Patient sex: M
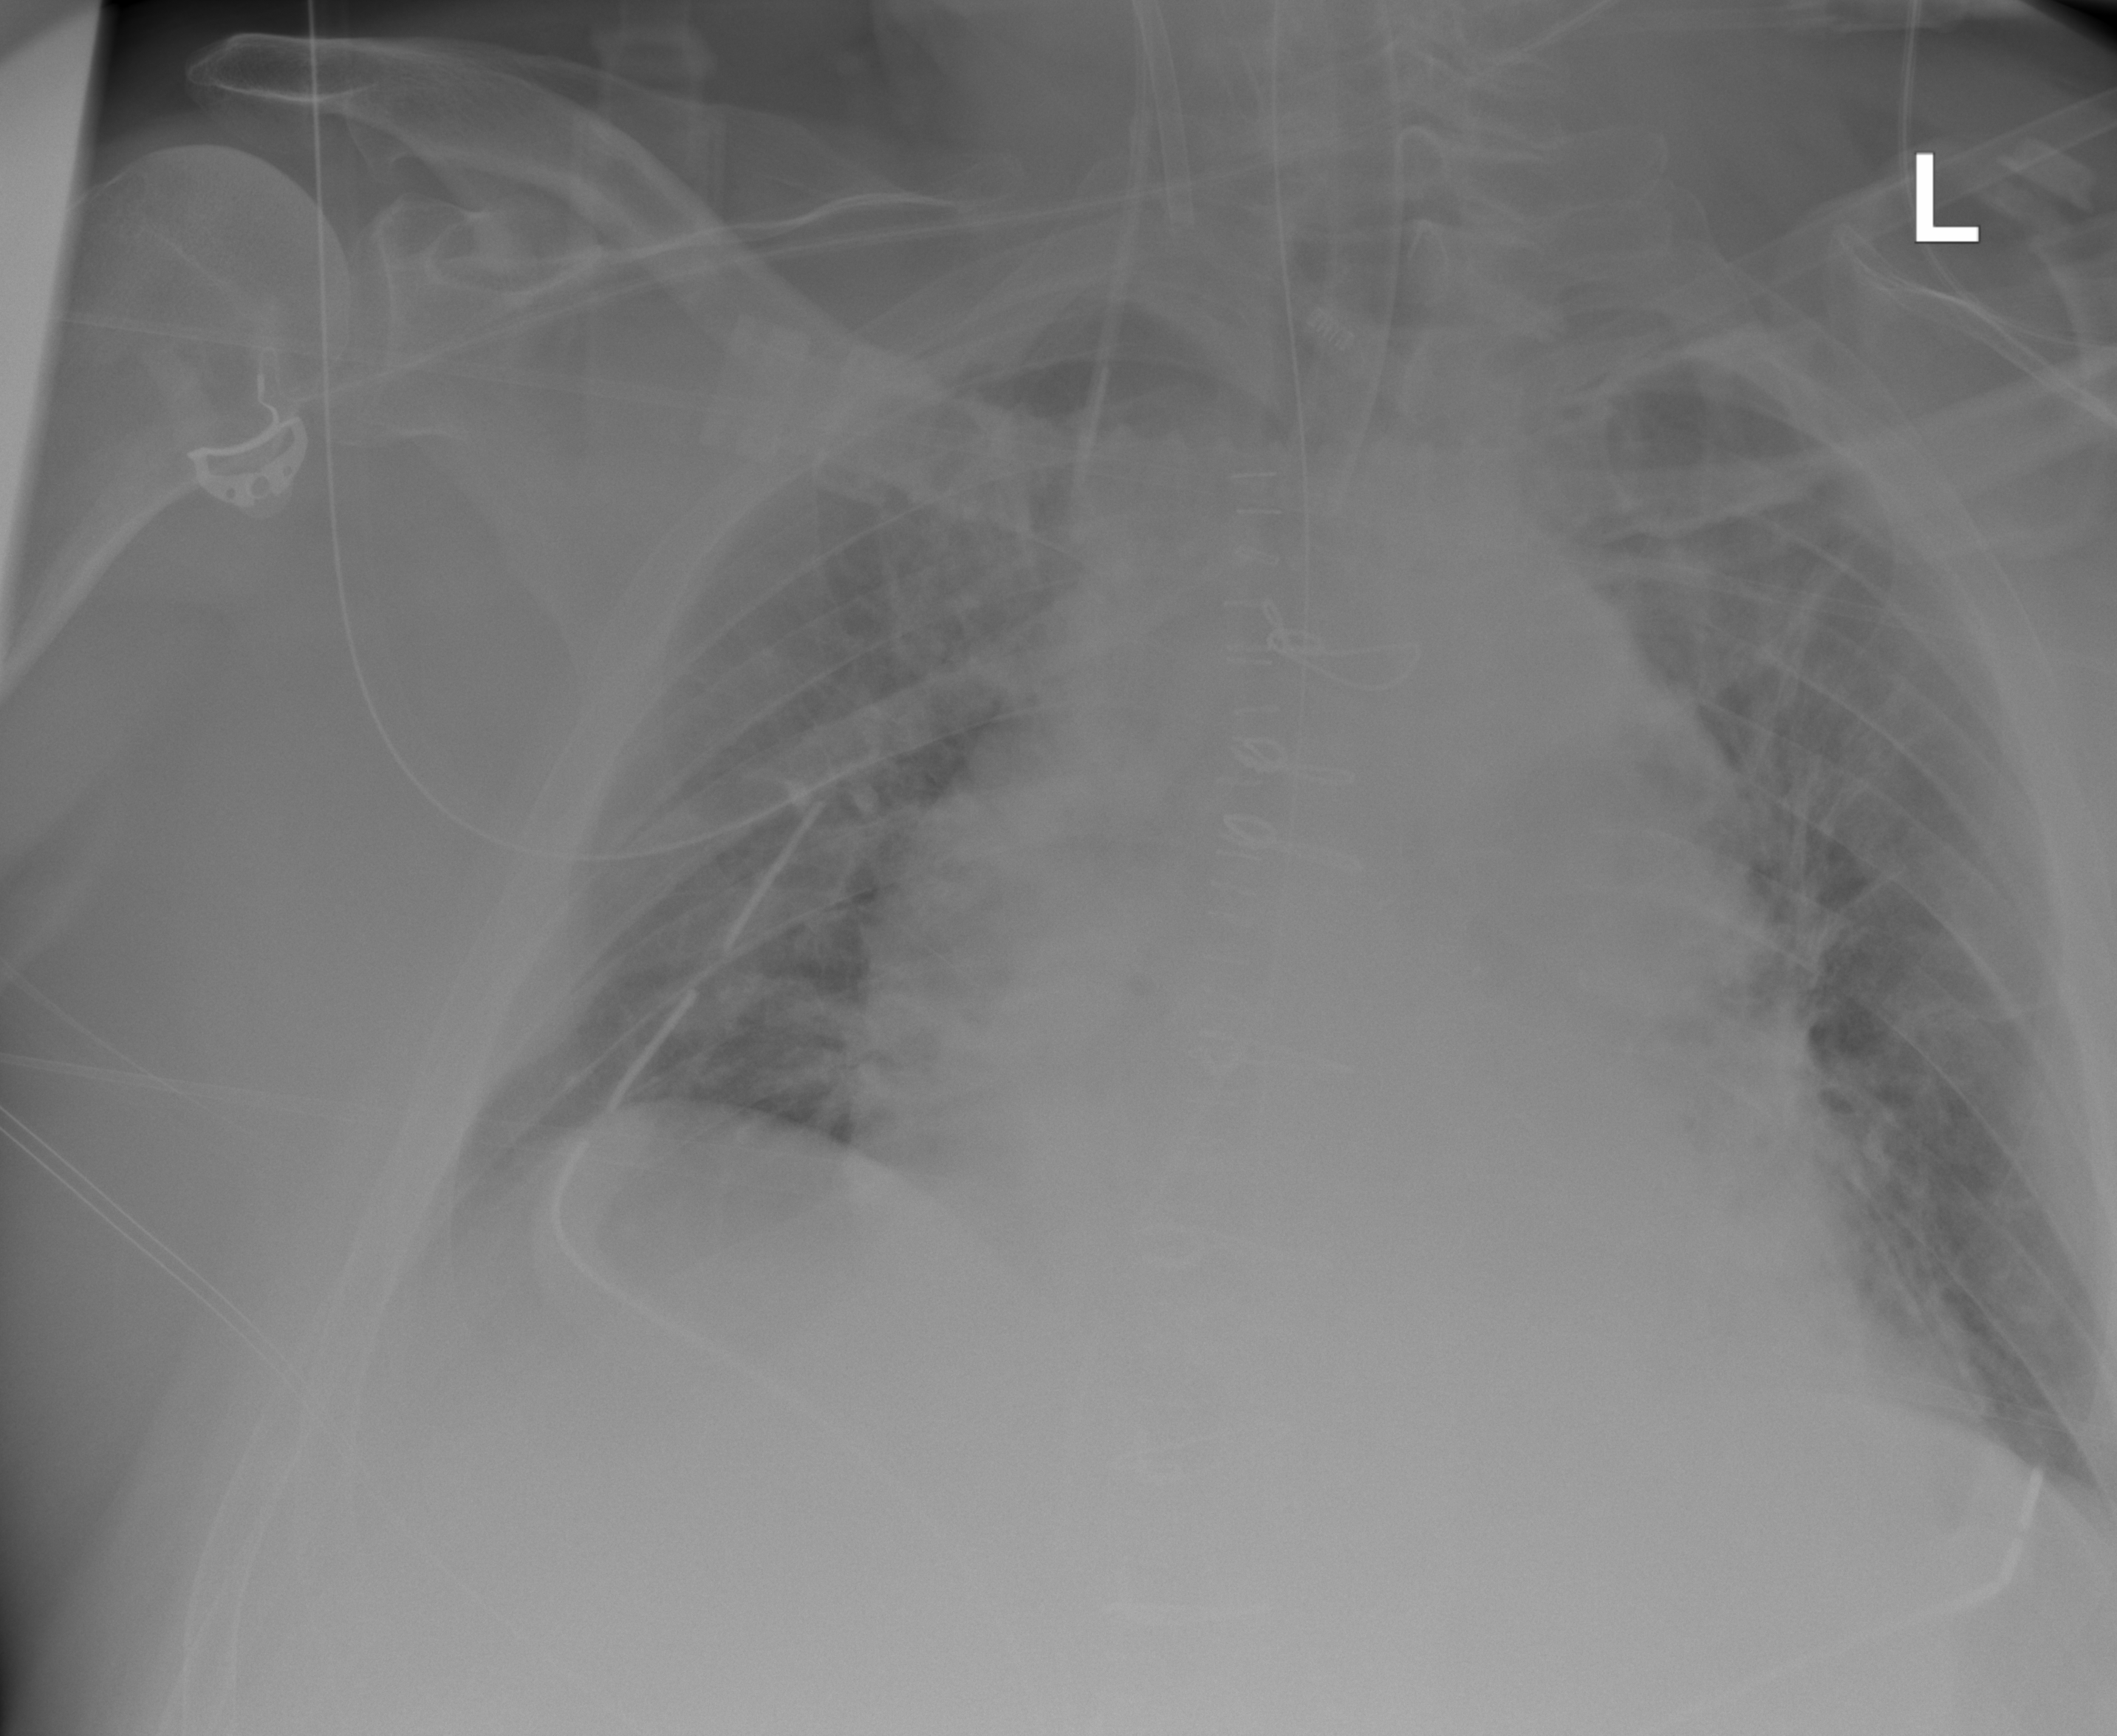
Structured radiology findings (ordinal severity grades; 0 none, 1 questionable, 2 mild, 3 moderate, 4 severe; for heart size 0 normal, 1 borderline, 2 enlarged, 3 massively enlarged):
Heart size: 2
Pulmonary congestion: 2
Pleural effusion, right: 0
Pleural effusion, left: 0
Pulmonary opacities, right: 0
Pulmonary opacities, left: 0
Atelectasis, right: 0
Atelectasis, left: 0